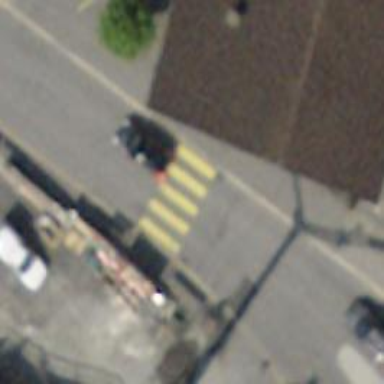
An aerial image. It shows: Uncontrolled zebra crossing on the road.